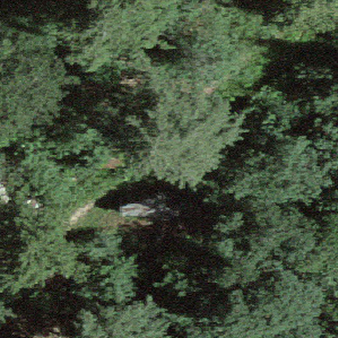
Label: other